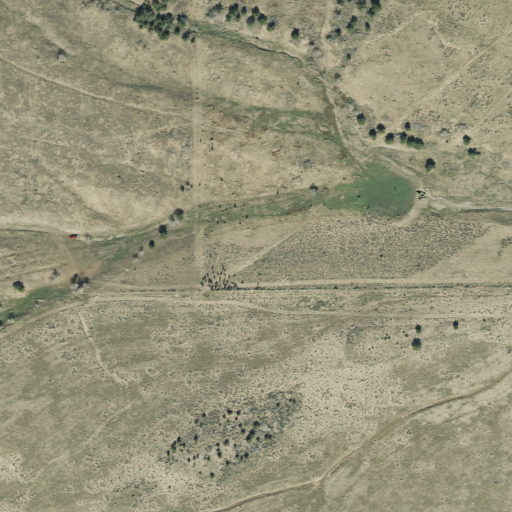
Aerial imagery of valley in Utah named Settlement Canyon containing shrub and grassland